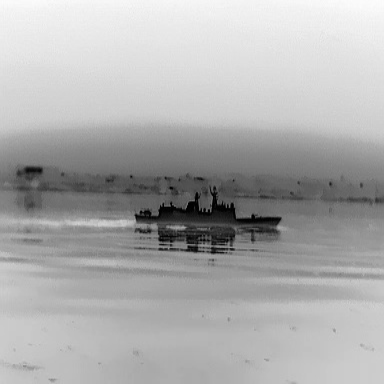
There is a warship in the infrared image.